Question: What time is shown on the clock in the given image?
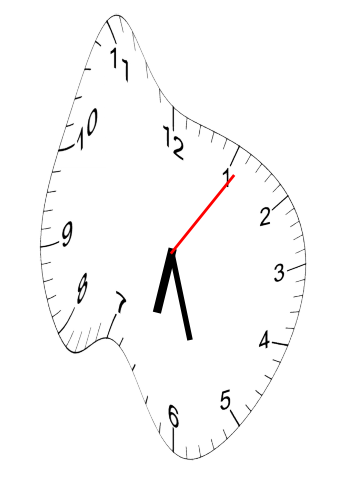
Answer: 06:27:06